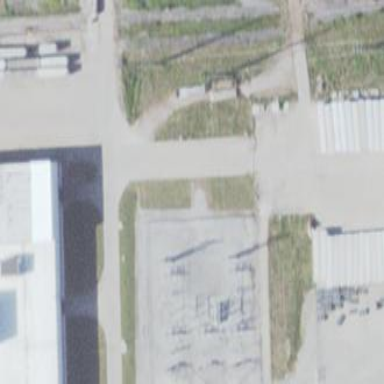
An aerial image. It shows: Industrial substation with power supply facilities.